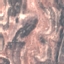
Label: HerbaceousVegetation